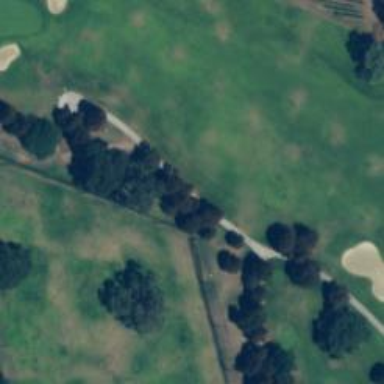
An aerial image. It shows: This footway leads to Eagle Vines Golf Course.